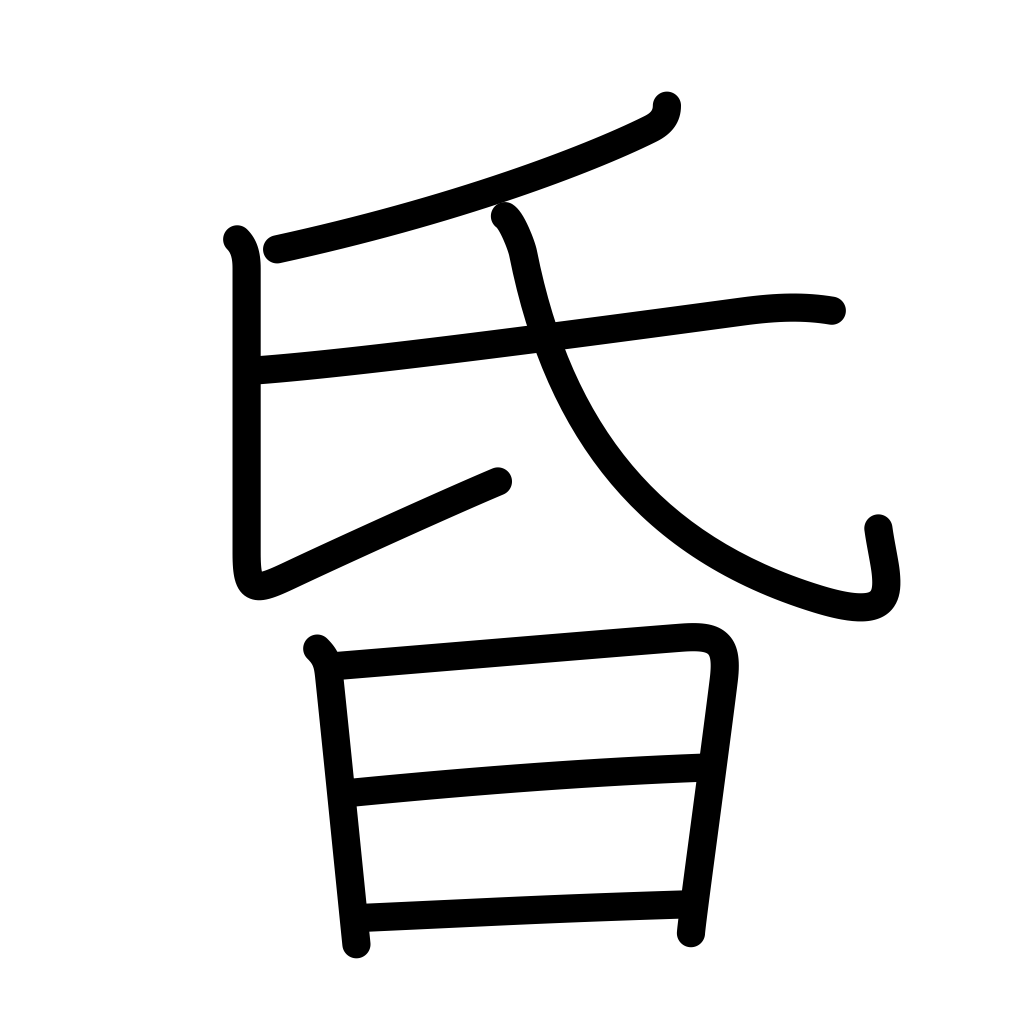
Meaning: dark, evening, dusk